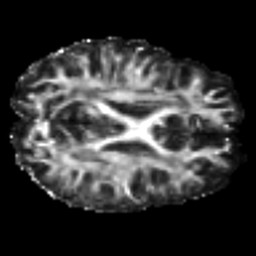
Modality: FA
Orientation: axial
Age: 21
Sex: female
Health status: healthy
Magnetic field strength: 3 T
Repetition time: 8.4 s
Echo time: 0.0926 s